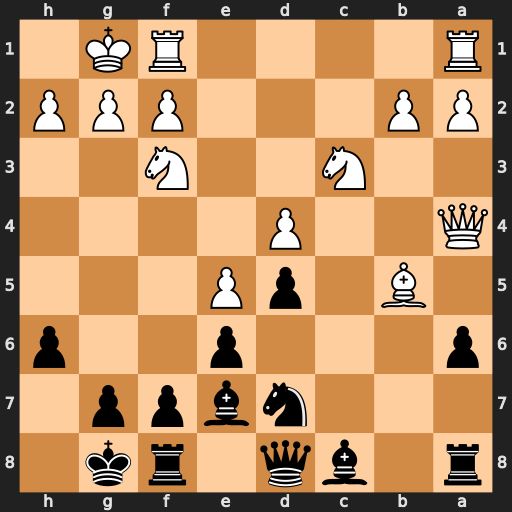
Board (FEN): r1bq1rk1/3nbpp1/p3p2p/1B1pP3/Q2P4/2N2N2/PP3PPP/R4RK1
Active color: b
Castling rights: -
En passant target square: -
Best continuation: Nb6 Qc2 axb5